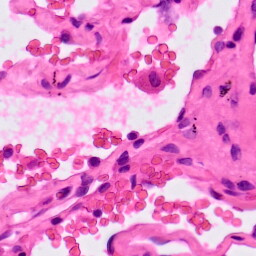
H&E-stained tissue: Lung